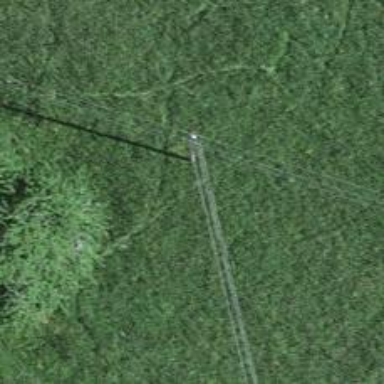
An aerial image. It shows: Minor power line.